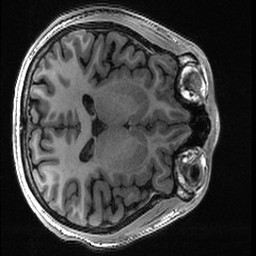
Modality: T1w
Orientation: axial